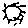
Label: sun